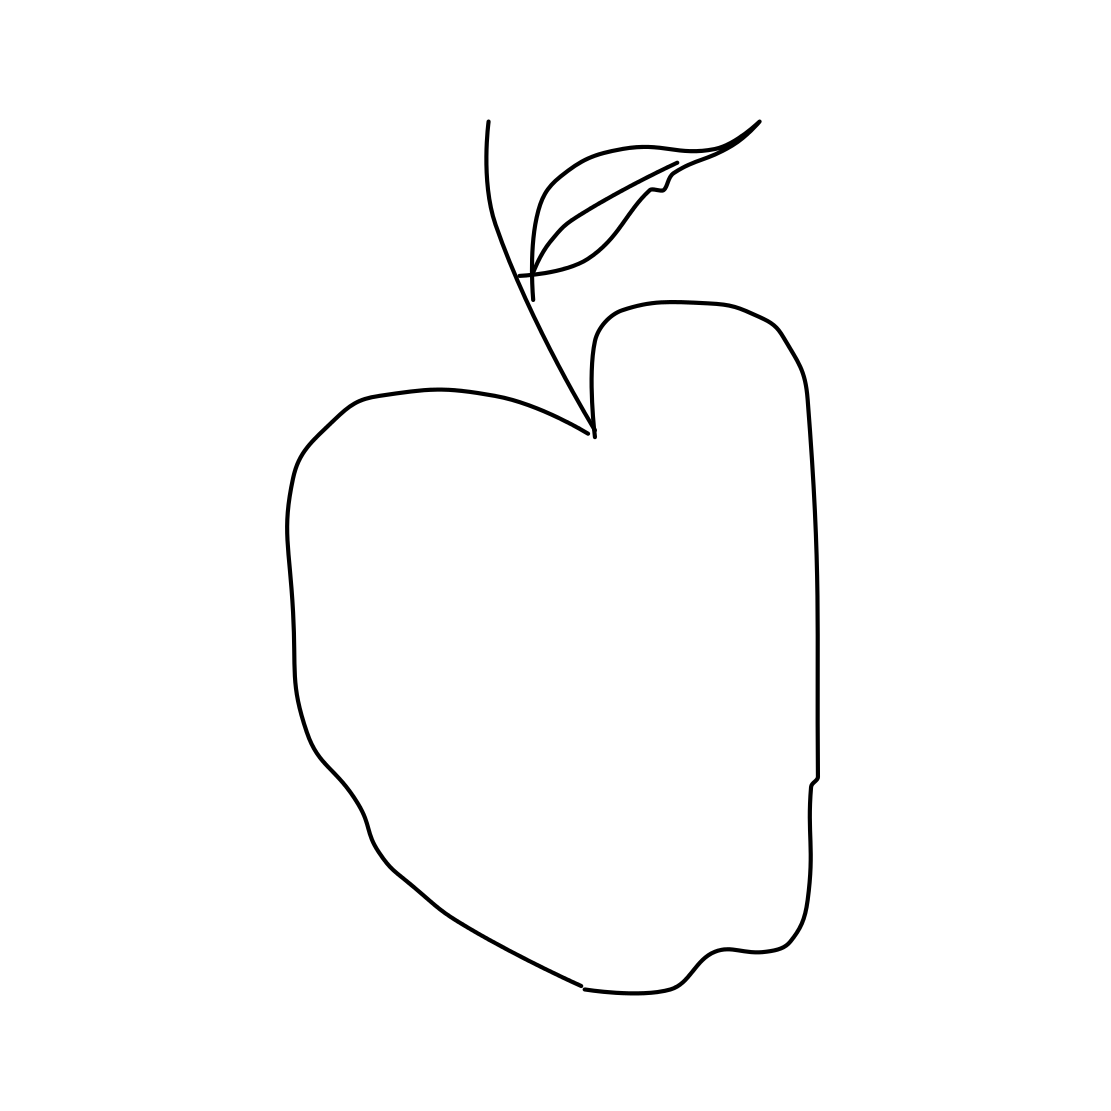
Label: apple